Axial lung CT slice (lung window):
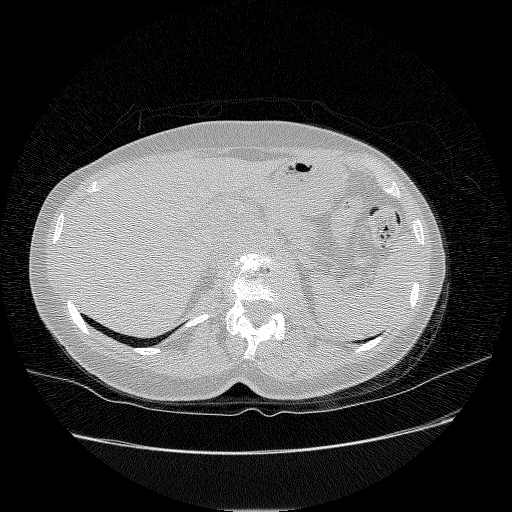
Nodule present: no